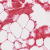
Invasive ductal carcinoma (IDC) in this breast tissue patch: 0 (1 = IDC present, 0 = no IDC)